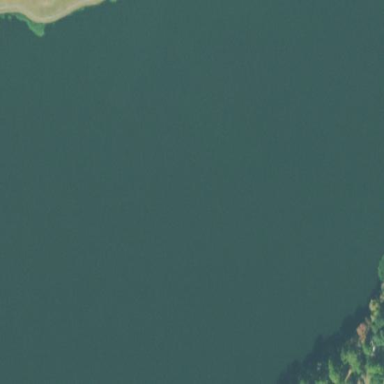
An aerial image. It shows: Serene lake surrounded by nature.